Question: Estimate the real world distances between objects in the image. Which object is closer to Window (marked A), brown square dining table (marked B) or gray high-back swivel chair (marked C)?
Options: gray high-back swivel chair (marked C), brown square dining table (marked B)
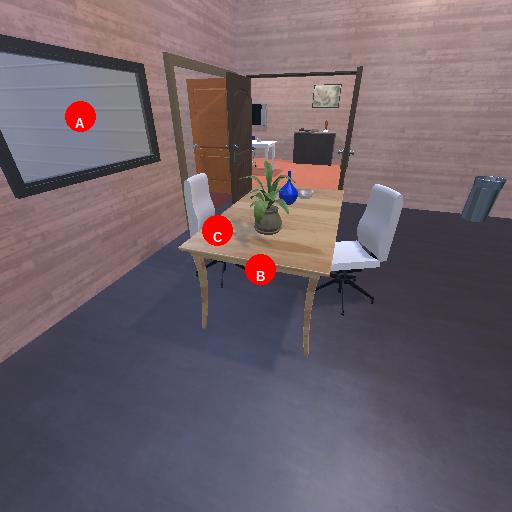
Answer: gray high-back swivel chair (marked C)